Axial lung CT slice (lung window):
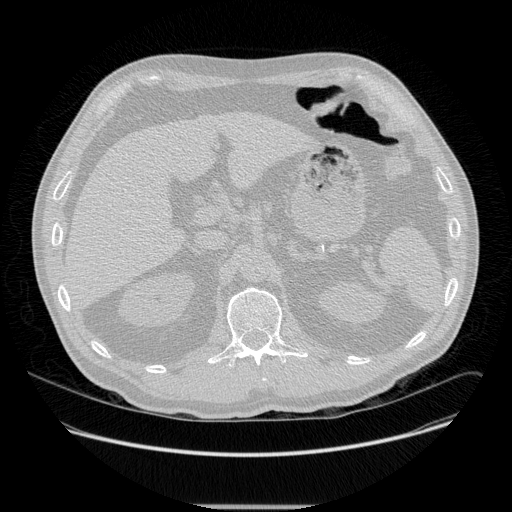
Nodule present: no